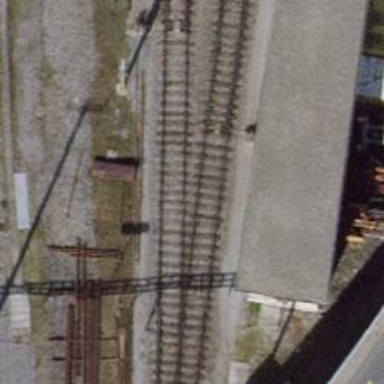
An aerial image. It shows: Railway switch.